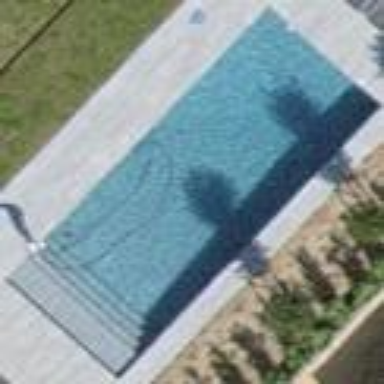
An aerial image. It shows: Swimming pool located in leisure land.